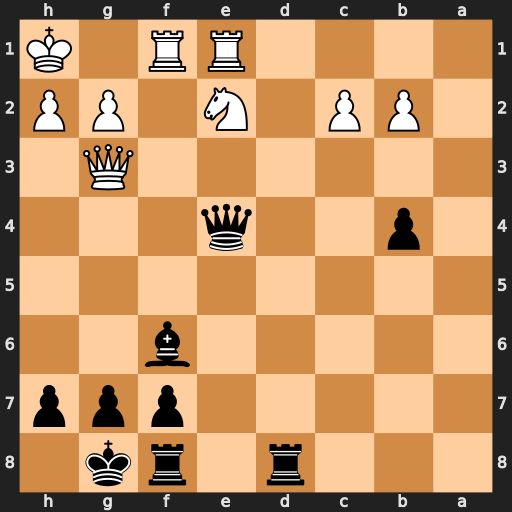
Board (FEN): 3r1rk1/5ppp/5b2/8/1p2q3/6Q1/1PP1N1PP/4RR1K
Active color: b
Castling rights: -
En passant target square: -
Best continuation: Bh4 Qf4 Qxf4 Nxf4 Bxe1